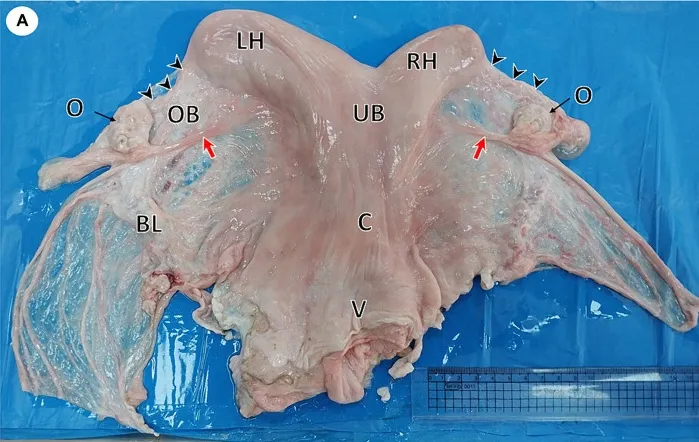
Gross photographs of female reproductive system of a she-camel show:. Apparently normal reproductive system consisted of right, and ,left ovaries (O), each ovary was located inside an ovarian bursa (OB), the ovary attached to the uterine horn by the round ligament (red arrow), fallopian tubes (arrowheads), right (RH), and ,left (LH) horns, uterine body (UB).
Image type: medical_photograph (other_medical_photograph)